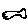
Label: fish